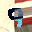
Label: 9